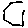
Label: hexagon